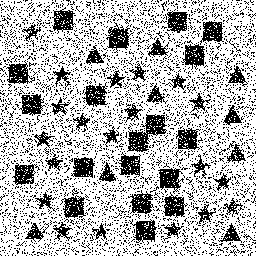
Squares: 19
Triangles: 9
Stars: 20
Total shapes: 48